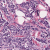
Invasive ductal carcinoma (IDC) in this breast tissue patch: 1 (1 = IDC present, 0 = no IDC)